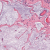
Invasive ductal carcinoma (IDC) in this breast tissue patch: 0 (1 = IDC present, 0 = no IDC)